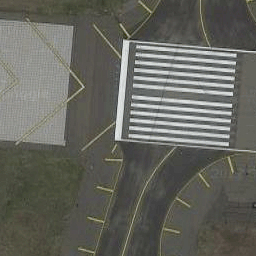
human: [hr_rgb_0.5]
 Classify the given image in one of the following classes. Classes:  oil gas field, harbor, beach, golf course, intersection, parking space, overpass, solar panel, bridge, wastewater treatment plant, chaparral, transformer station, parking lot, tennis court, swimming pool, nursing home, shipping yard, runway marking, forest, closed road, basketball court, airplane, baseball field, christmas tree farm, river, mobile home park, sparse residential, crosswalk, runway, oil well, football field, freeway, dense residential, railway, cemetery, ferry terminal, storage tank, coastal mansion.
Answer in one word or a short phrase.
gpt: runway